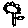
Label: flower